Field crop: maize
Growth stage: 1
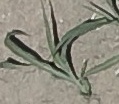
Species: sorghum